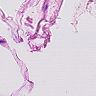
Metastatic tissue present: no